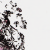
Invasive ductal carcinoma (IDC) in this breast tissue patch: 0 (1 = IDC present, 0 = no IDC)